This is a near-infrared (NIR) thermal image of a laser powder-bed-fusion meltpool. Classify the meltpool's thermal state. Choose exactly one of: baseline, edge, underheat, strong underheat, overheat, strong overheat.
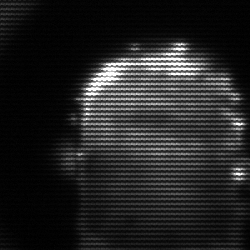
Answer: baseline